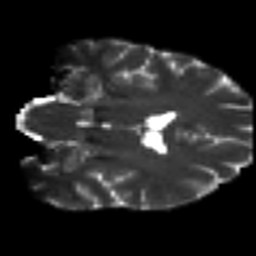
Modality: T2w
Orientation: coronal
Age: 32
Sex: female
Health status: ill
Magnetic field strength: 3 T
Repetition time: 9 s
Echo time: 0.093 s